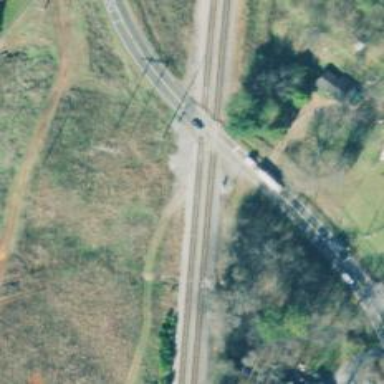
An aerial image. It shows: Level crossing with lights at railway intersection.